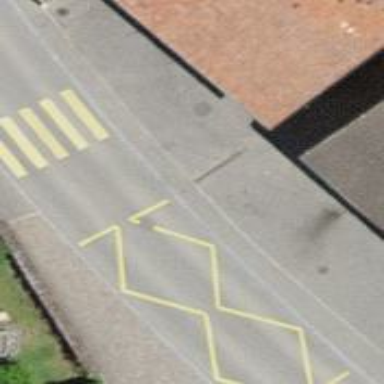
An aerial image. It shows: Public transport stop position.